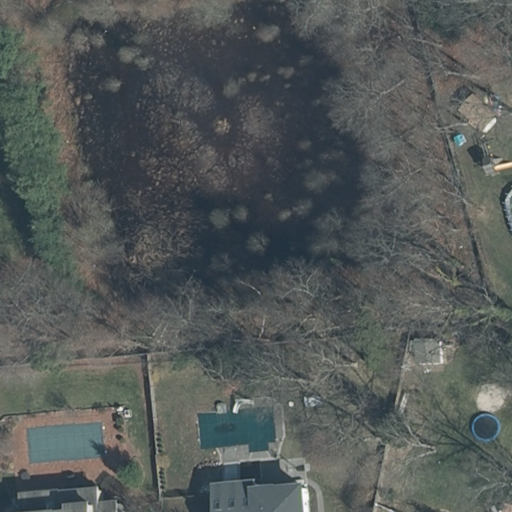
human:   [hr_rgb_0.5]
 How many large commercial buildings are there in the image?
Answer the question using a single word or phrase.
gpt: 0

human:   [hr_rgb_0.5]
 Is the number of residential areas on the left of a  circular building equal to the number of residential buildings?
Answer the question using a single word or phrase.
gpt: no

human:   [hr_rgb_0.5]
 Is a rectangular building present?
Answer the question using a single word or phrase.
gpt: yes

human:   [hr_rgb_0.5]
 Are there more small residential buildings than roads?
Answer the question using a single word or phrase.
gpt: yes

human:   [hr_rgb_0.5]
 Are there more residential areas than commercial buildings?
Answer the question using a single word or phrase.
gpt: yes

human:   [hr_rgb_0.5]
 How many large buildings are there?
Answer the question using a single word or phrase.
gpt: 0

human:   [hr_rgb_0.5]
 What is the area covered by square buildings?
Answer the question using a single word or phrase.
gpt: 0m2

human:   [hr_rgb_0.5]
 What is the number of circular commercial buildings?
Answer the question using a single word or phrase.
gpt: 0

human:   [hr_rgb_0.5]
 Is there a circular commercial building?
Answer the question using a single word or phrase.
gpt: no

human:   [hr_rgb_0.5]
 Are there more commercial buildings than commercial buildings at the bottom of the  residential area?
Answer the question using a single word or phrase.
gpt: no

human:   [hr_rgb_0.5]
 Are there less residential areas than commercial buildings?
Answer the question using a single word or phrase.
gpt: no

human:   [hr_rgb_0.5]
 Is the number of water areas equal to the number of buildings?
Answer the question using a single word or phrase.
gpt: no

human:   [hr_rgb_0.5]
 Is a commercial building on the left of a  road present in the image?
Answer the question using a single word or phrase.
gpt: no

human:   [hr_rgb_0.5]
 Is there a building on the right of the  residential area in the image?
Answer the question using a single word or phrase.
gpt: no

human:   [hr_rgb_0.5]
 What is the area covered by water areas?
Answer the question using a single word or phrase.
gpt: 0m2

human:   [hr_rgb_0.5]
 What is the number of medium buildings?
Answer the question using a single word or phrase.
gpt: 1

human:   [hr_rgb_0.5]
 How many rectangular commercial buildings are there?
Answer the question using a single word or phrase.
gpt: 0

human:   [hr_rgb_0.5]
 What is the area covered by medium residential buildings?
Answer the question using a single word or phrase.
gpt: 109m2

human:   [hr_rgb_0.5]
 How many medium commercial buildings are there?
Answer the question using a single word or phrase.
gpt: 0

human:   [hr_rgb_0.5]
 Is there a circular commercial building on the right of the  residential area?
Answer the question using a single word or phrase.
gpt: no

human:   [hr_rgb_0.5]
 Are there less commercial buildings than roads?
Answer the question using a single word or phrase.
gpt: no

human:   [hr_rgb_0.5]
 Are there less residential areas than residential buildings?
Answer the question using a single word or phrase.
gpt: yes

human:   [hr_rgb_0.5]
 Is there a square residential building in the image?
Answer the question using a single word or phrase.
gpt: no

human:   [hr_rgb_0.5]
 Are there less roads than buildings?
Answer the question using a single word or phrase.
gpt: yes

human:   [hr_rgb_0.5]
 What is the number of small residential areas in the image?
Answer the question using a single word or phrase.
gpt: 0

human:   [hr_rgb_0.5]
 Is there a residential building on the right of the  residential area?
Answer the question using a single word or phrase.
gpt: no

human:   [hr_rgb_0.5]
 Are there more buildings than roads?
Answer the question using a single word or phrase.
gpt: yes

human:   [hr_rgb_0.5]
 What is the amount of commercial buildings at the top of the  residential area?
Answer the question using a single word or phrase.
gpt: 0

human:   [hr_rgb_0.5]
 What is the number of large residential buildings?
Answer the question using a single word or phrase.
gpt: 0

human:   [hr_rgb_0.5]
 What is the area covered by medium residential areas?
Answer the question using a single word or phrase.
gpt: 0m2

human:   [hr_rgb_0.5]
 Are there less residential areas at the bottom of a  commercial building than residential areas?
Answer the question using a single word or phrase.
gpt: yes

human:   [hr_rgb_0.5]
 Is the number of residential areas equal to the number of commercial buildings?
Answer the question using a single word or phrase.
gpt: no

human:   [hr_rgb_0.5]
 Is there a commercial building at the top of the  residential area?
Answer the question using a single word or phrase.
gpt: no

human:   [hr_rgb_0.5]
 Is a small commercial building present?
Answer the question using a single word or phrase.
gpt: no

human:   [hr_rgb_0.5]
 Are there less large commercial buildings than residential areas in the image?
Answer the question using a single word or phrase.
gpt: yes

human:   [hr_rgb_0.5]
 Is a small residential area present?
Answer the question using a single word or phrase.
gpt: no